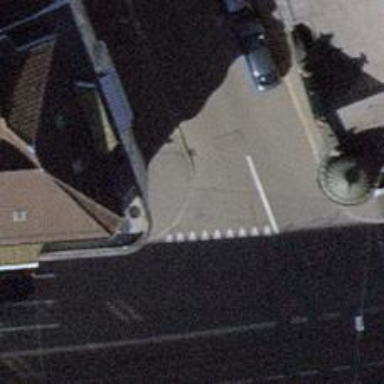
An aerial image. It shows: Kerb barrier.